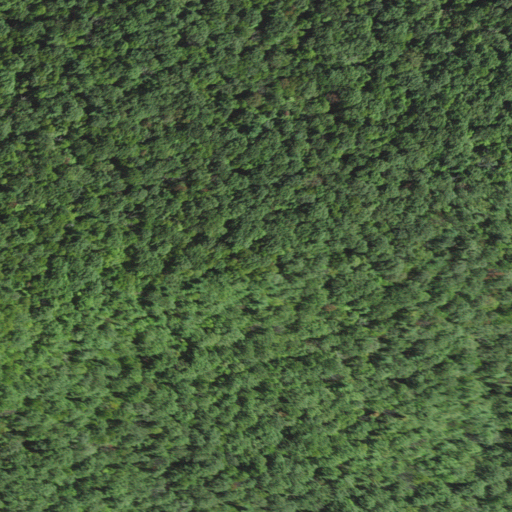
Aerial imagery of ridge(s) in Virginia named Wildcat Ridge containing deciduous forest and mixed forest